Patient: sex M, age 60
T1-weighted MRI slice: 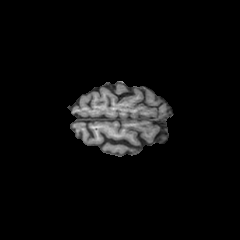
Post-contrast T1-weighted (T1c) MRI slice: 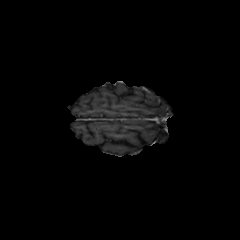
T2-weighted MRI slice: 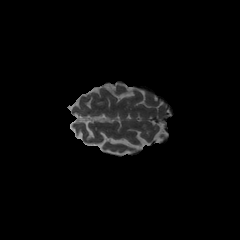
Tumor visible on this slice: no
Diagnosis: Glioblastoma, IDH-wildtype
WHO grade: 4